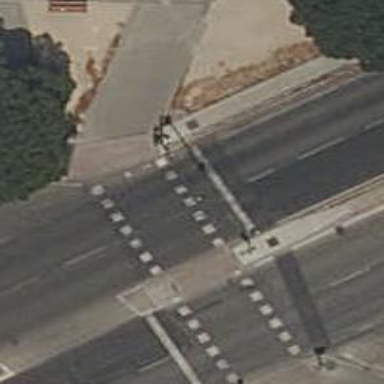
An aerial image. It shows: Road crossing with traffic signals.